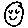
Label: smiley face